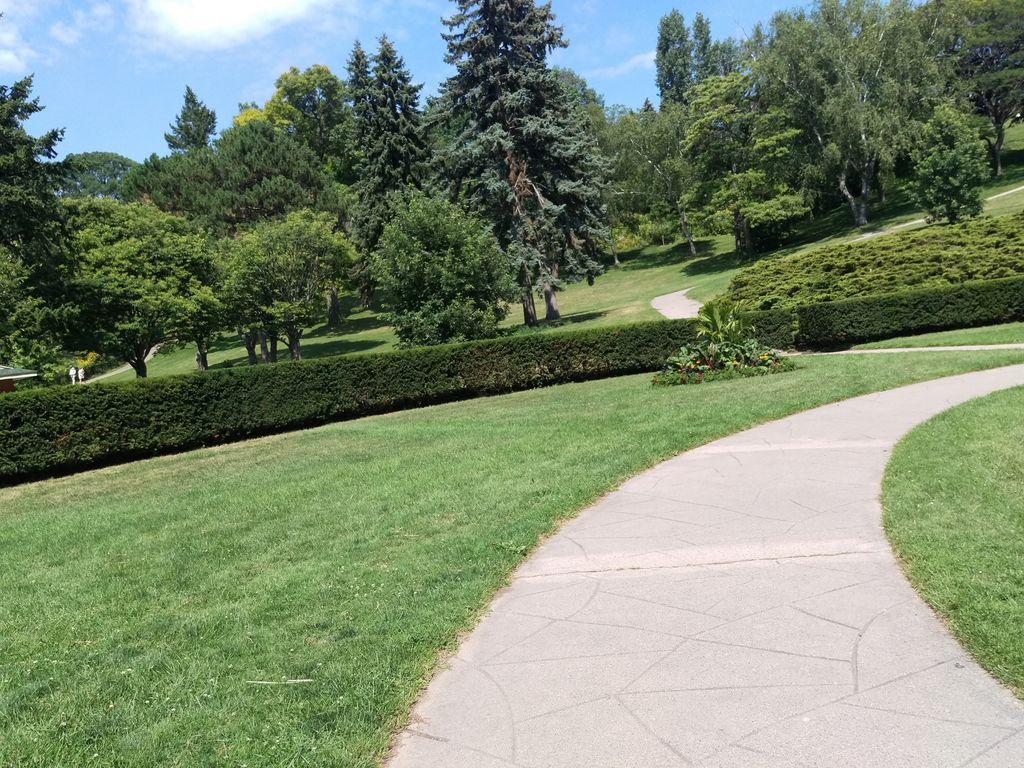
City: toronto